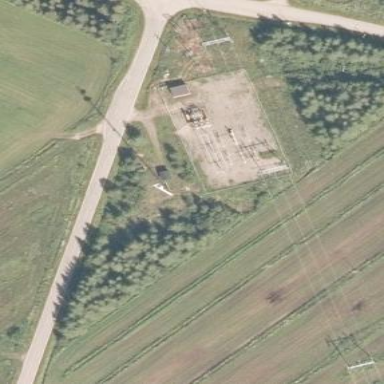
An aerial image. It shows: Distribution level power substation surrounded by fence.